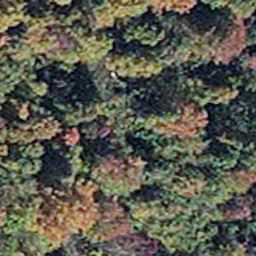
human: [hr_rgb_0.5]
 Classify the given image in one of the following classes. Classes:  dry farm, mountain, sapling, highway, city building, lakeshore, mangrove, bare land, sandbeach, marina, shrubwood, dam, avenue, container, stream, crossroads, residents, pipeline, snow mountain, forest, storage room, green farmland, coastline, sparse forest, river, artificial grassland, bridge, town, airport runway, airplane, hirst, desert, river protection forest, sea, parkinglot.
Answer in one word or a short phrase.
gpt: mangrove